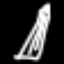
Label: pencil